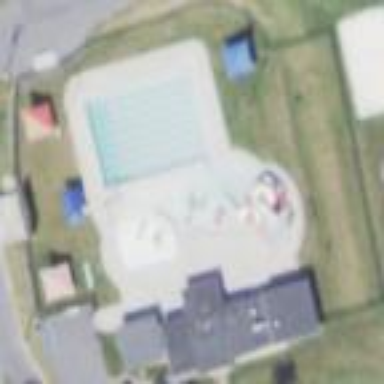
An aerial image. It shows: Sports centre focused on swimming activities.